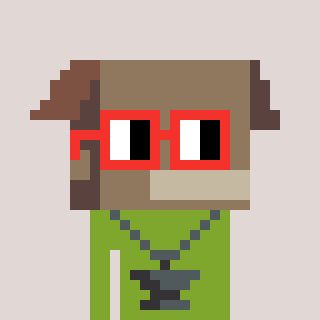
a pixel art character with square red glasses, a box-shaped head and a slimegreen-colored body on a warm background